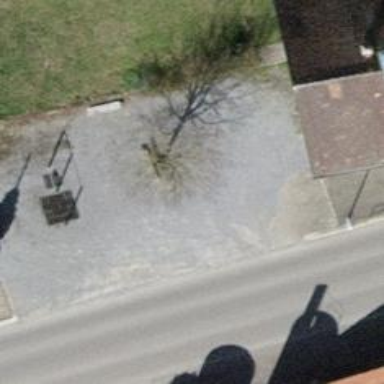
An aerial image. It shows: Brown bench.